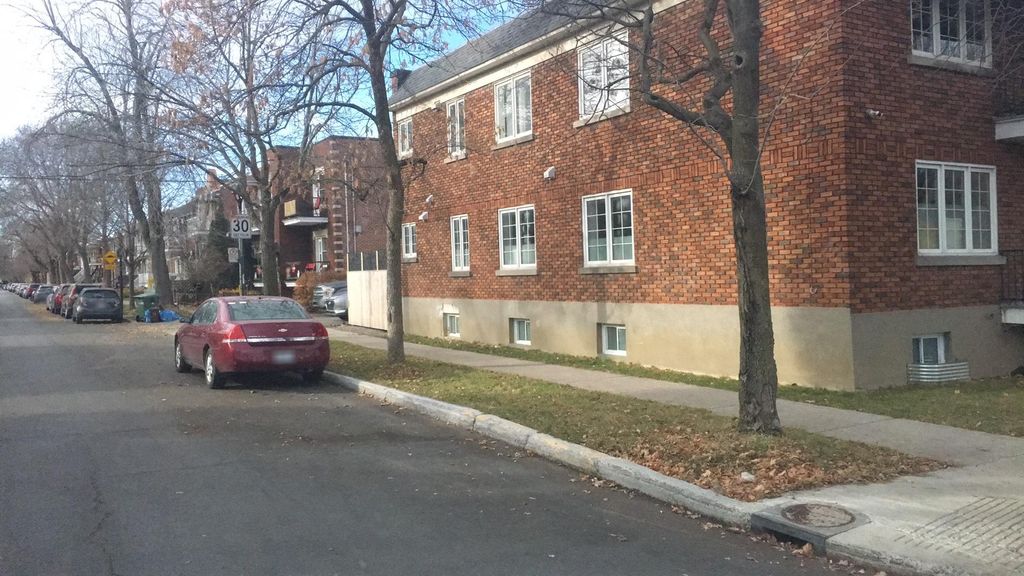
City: montreal